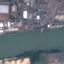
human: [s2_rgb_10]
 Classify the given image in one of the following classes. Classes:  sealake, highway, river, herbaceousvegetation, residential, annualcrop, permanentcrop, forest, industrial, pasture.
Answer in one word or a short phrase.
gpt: River